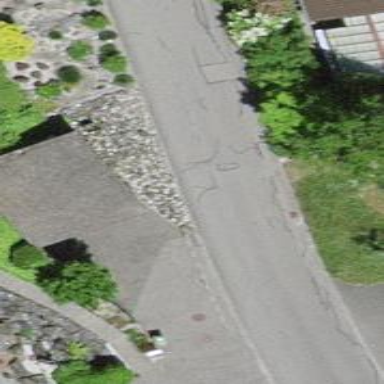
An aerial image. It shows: Garage.